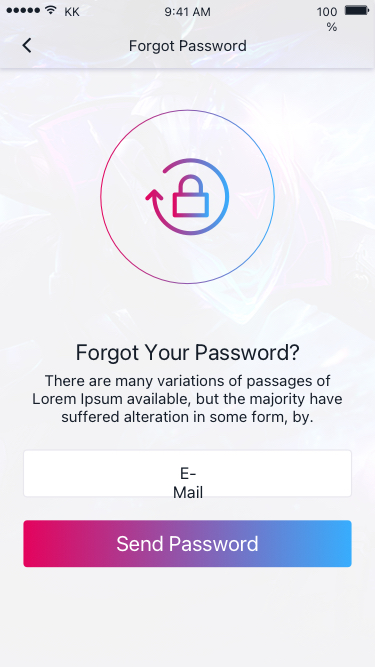
Text in this UI design:
Forgot Your Password?
There are many variations of passages of Lorem Ipsum available, but the majority have suffered alteration in some form, by.
Send Password
E-Mail
Forgot Password
9:41 AM
KK
100%